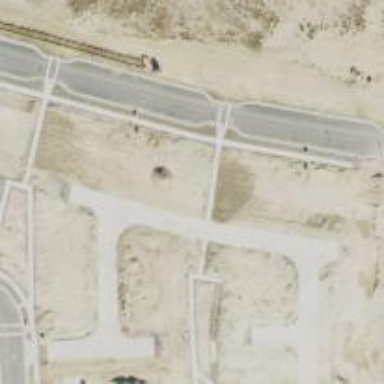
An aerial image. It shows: Asphalt alley designated as service road.